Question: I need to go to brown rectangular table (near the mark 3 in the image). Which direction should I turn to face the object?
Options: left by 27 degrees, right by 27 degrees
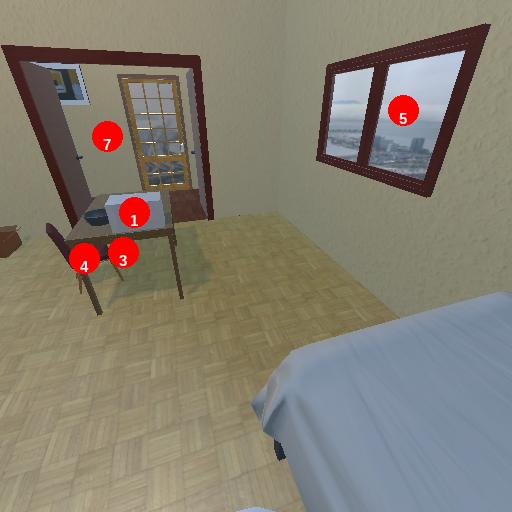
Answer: left by 27 degrees